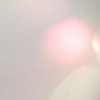
Label: sunburn